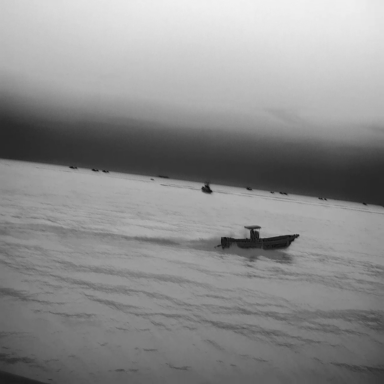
There is a canoe in the infrared image.